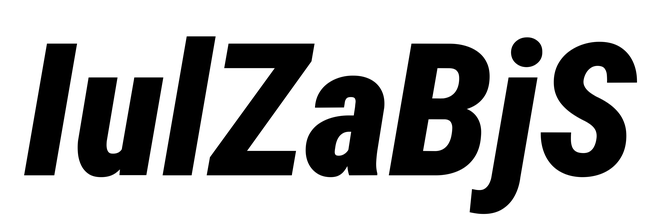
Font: Roboto-Italic_Condensed_Black_Italic